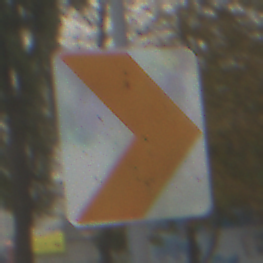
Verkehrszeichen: RichtungstafelnInKurvenKleinLinks
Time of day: MorningAfternoon
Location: Outdoor (Suburban)
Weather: Overcast
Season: NotSpecified
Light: Natural